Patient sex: F
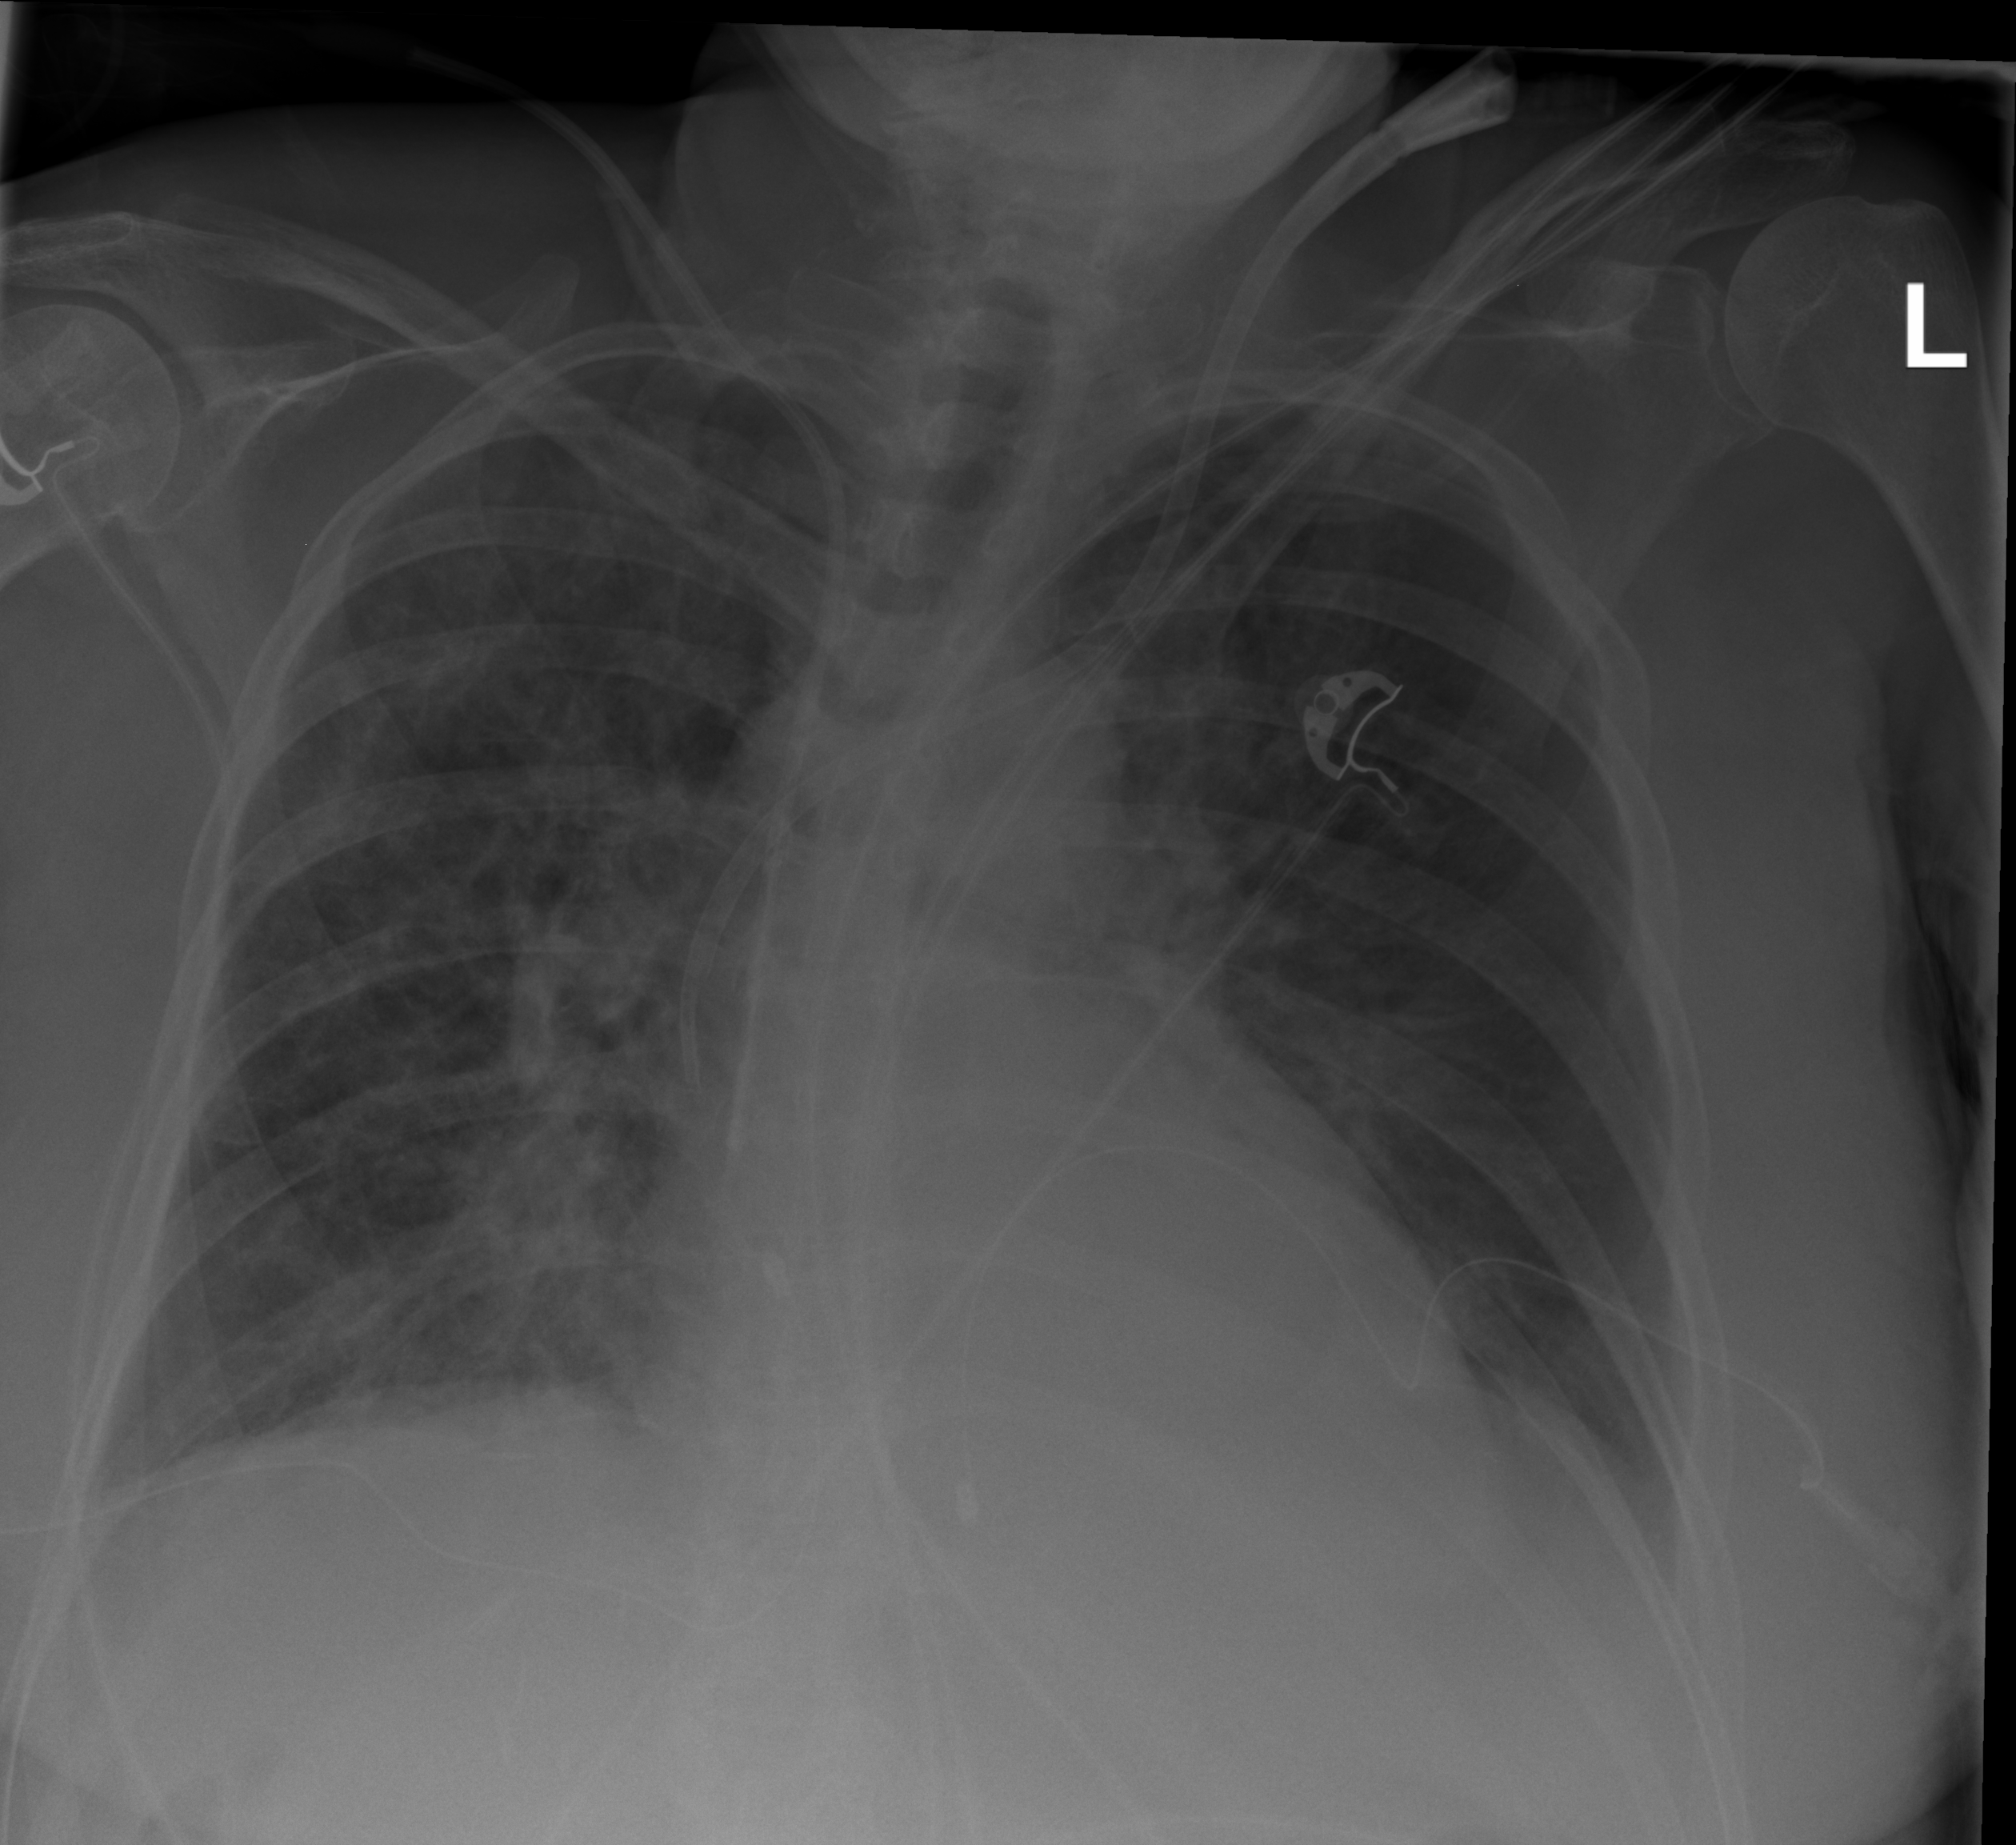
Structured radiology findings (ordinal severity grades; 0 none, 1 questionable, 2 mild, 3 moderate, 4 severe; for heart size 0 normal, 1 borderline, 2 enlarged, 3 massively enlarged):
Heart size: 1
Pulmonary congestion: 2
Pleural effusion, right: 2
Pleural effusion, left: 2
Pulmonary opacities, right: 3
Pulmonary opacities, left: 2
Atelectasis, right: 3
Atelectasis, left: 2